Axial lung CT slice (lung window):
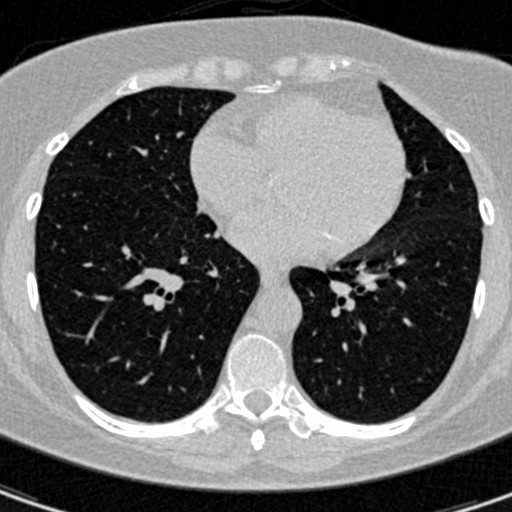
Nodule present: no